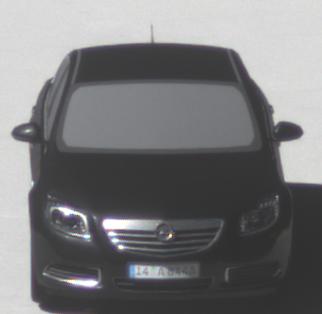
Make: Opel
Model: Insignia 1.6
Detailed model: Insignia (A) Notch Back
Model produced from: 2008/11
Model produced until: 2008/12
Doors: 4
Color: black
Road condition: dry road
Daytime: midday
Contrast: high contrast